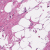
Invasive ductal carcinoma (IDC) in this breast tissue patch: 0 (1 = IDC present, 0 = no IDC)